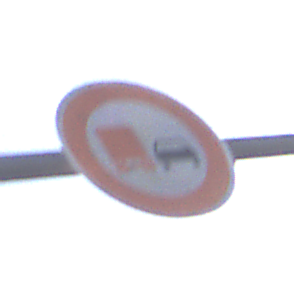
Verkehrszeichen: UeberholverbotKraftfahrzeuge
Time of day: MorningAfternoon
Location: Outdoor (RoadRail)
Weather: PartlyCloudy
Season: NotSpecified
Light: Natural